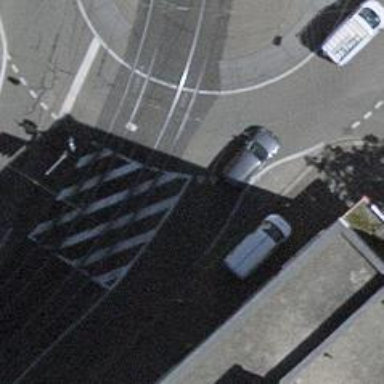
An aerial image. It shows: Tram level crossing on the railway.